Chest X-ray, PA view. Patient: 46 years old, sex F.
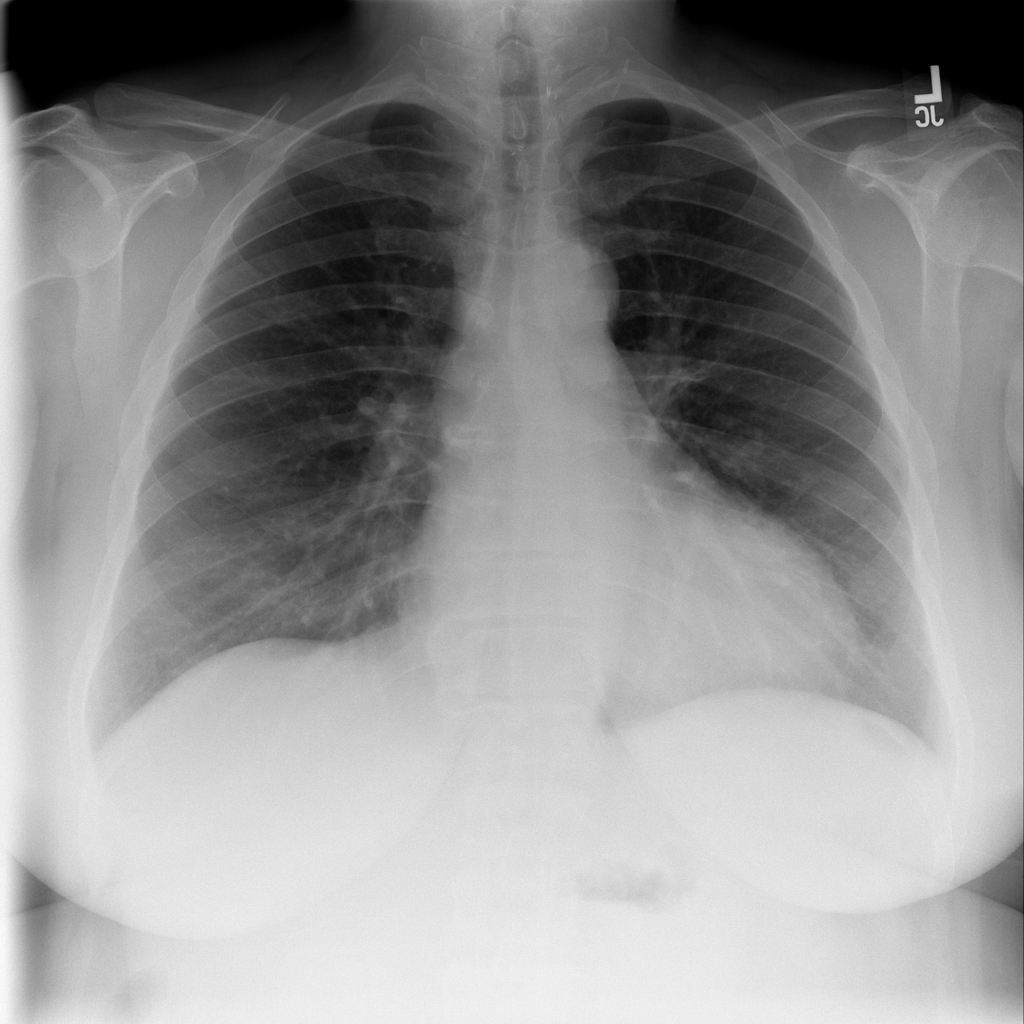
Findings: No Finding